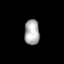
Tissue: lung
Cell type: Endothelial cells
Senescence score: 0.6008
Nuclear area (px): 371
Mean DAPI intensity: 174.466